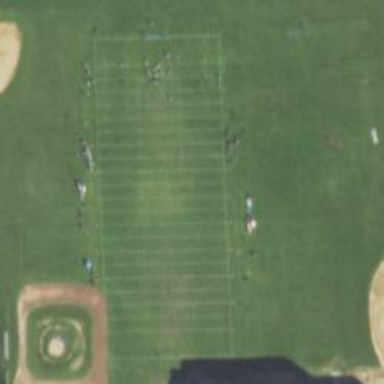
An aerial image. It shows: Recreation ground.